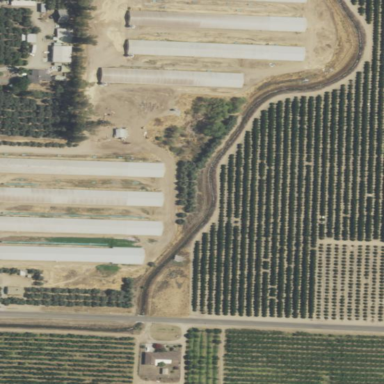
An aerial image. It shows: Orchard.